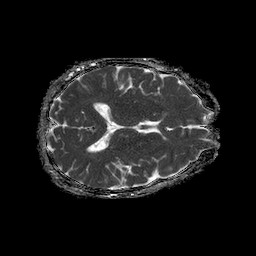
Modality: ADC
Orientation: axial
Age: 70
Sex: female
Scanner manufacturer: philips
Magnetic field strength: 1.5 T
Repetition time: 4.6 s
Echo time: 0.09059 s